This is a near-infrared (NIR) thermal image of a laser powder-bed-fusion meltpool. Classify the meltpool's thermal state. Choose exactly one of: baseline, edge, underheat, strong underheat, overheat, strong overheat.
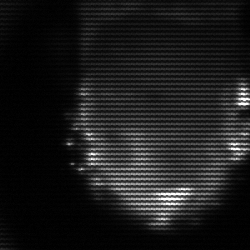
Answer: baseline